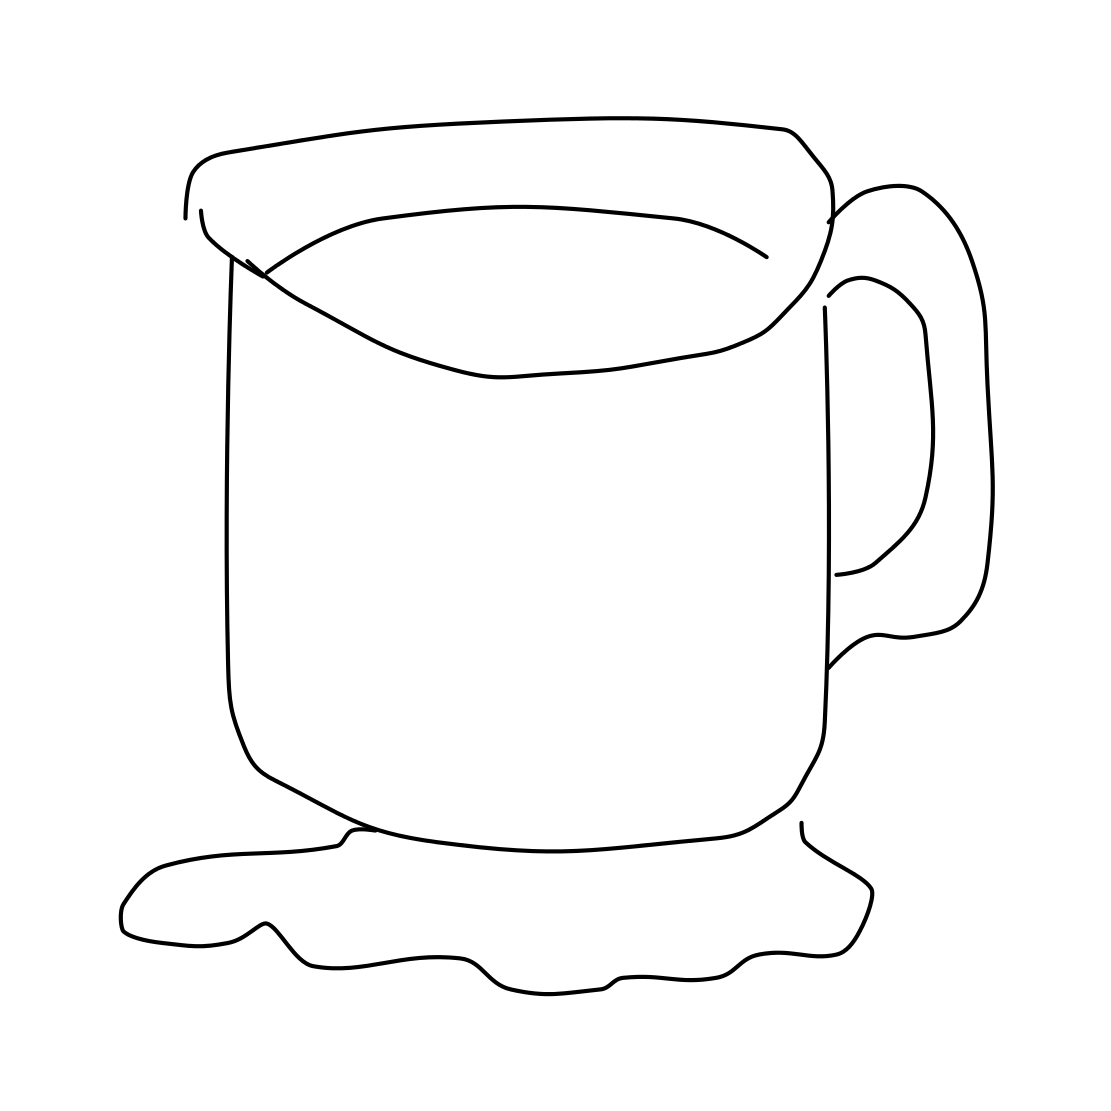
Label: teacup